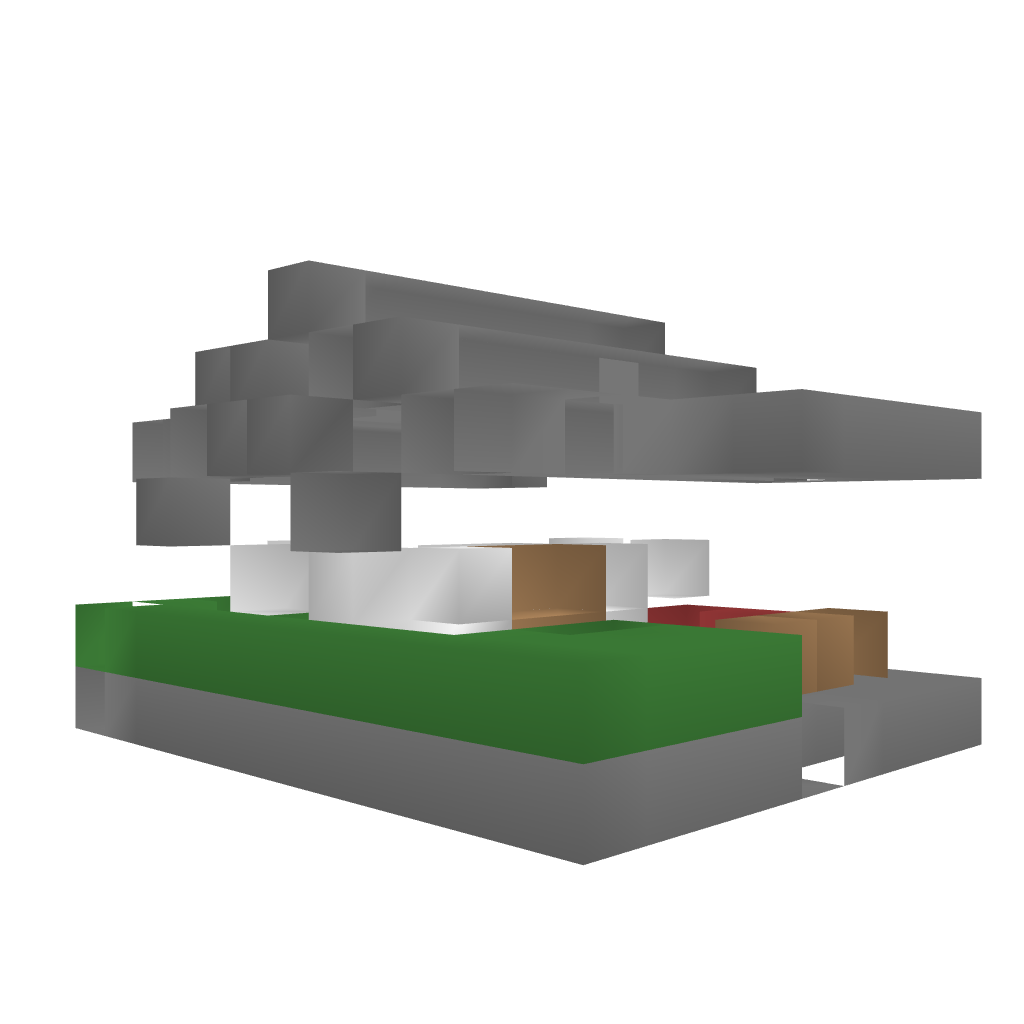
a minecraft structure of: Clay Cabin bad low quality